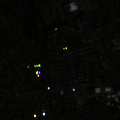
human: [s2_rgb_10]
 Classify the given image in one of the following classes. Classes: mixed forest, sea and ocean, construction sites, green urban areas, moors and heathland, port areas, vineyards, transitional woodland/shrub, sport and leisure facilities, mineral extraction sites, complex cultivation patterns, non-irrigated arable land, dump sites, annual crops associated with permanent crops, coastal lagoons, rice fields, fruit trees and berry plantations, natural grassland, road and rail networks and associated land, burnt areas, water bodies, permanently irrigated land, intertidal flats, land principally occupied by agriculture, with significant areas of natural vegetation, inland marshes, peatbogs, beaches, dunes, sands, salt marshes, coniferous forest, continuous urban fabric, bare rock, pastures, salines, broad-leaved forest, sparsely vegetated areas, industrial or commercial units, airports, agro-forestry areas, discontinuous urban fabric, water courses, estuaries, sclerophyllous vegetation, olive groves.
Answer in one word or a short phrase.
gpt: discontinuous urban fabric